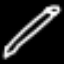
Label: pencil